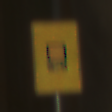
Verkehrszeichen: KennzeichnungspflichtigeFahrzeugeGefaehrlicheGueterOhnePfeilsymbol
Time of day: Midday
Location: Outdoor (Urban)
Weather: Clear
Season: NotSpecified
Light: Natural